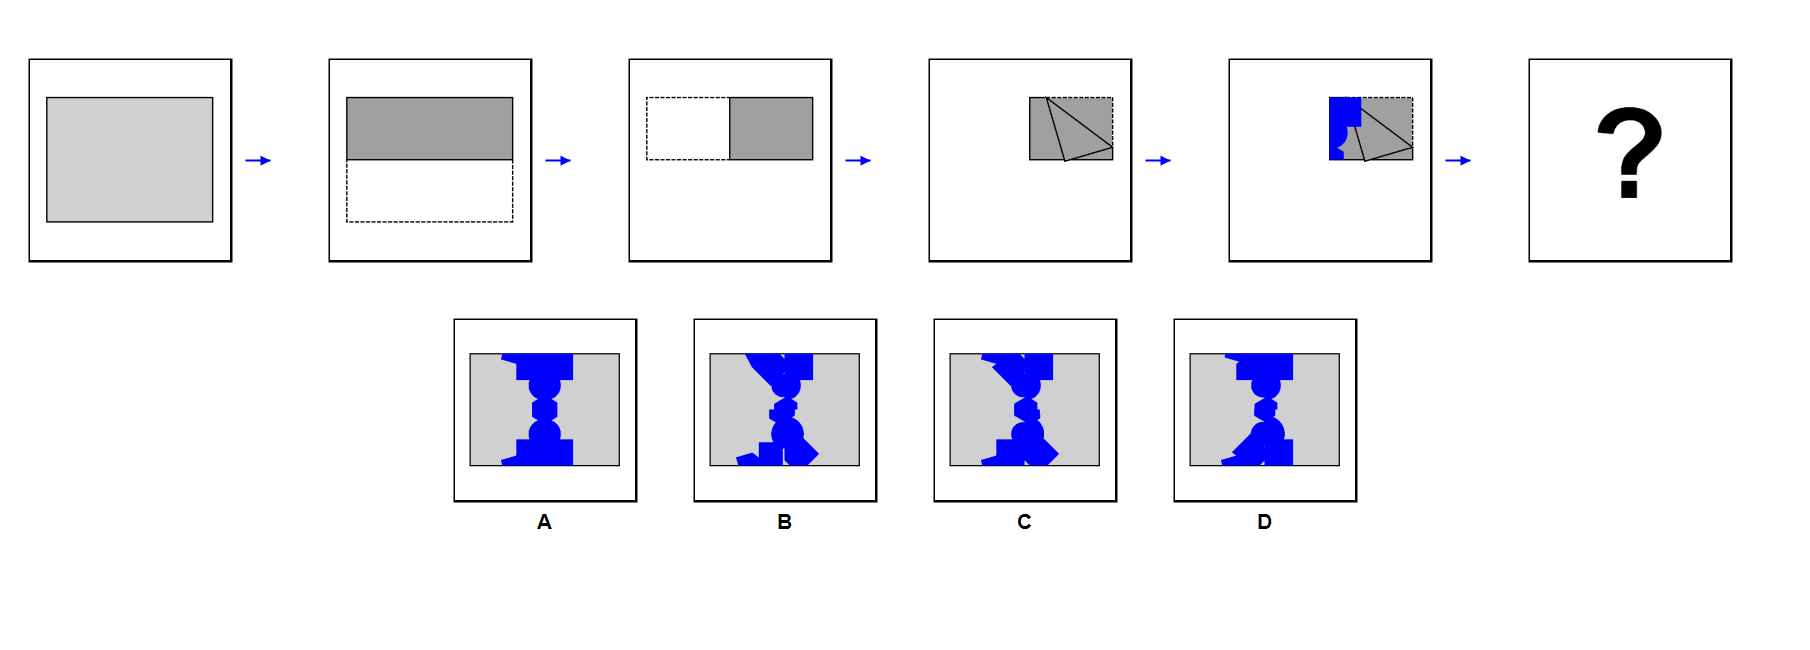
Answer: A